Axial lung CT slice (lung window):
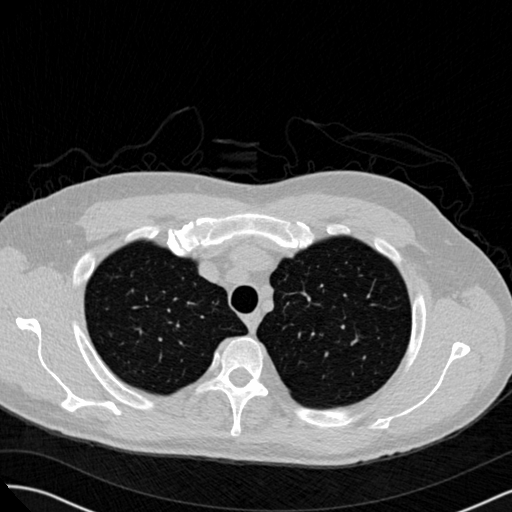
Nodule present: no